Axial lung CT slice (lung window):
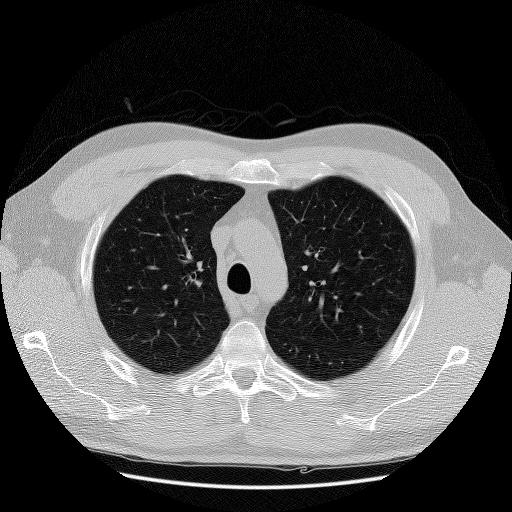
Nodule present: no